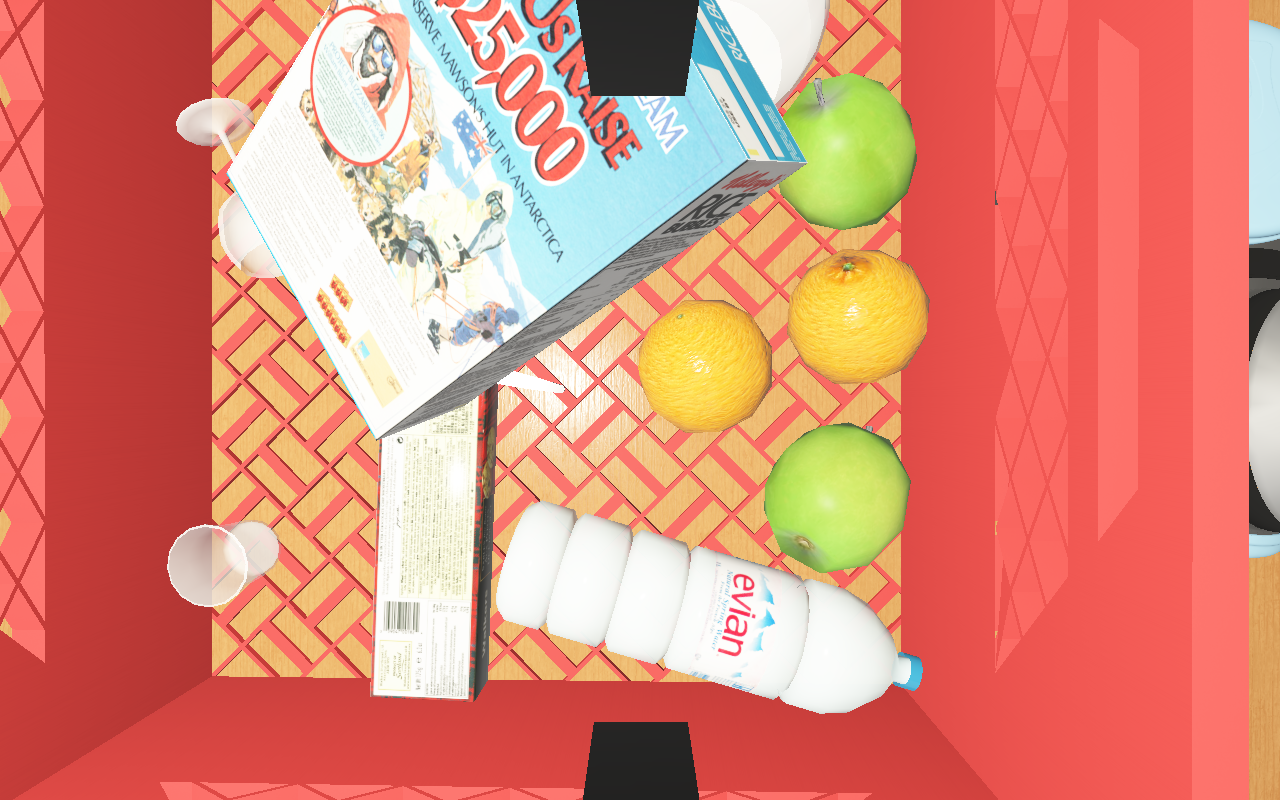
Objects in the scene:
water bottle
apple
orange
orange
plate
glass
wineglass
cereal box
biscuit box